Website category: auto
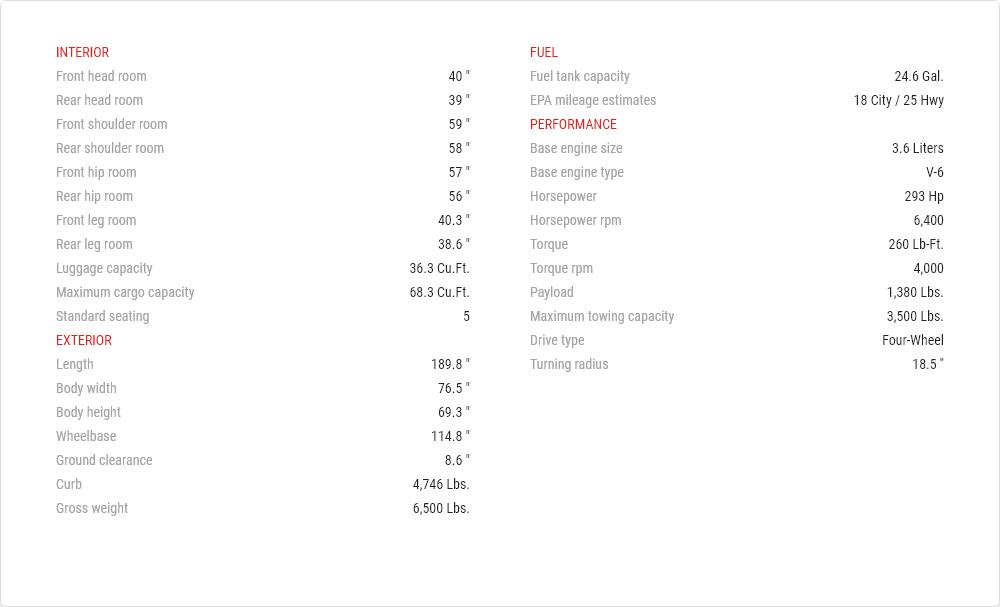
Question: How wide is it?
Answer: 76.5 "

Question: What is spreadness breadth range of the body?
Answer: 76.5 "

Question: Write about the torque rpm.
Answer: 4,000

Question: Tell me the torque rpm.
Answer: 4,000

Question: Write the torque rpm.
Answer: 4,000

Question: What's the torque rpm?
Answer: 4,000

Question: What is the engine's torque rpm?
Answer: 4,000

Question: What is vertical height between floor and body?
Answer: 8.6 "

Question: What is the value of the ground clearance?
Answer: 8.6 "

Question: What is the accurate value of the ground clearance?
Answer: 8.6 "

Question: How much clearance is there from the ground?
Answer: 8.6 "

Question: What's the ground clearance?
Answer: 8.6 "

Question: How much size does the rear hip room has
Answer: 56 "

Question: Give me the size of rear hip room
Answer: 56 "

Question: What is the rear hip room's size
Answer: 56 "

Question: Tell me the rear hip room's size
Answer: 56 "

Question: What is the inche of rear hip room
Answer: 56 "

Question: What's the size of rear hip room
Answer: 56 "

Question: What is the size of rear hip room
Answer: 56 "

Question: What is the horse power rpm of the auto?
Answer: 6,400

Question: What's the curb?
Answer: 4,746 lbs.

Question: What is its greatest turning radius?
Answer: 18.5 ''

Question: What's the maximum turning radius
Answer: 18.5 ''

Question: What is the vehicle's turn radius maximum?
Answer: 18.5 ''

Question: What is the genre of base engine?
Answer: V-6

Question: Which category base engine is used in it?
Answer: V-6

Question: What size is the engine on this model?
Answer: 3.6 liters

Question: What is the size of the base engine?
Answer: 3.6 liters

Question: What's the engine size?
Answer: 3.6 liters

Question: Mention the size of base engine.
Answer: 3.6 liters

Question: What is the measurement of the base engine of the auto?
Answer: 3.6 liters

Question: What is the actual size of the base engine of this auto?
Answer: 3.6 liters

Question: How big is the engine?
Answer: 3.6 liters

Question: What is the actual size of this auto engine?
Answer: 3.6 liters

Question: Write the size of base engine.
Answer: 3.6 liters

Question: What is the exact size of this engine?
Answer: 3.6 liters

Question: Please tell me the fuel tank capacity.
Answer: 24.6 gal.

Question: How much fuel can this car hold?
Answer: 24.6 gal.

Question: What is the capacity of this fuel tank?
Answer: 24.6 gal.

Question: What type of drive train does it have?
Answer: four-wheel

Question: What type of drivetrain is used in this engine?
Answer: four-wheel

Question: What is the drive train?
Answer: four-wheel

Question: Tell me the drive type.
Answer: four-wheel

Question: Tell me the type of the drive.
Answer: four-wheel

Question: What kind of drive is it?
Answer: four-wheel

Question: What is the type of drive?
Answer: four-wheel

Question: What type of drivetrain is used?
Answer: four-wheel

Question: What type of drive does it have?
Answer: four-wheel

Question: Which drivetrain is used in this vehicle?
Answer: four-wheel

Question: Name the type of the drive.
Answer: four-wheel

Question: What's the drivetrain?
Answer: four-wheel

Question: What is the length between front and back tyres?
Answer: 114.8 "

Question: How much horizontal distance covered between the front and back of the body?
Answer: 114.8 "

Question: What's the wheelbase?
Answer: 114.8 "

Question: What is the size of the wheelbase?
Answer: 114.8 "

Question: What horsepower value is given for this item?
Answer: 293 hp

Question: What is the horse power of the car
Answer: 293 hp

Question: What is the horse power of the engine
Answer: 293 hp

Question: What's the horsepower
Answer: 293 hp

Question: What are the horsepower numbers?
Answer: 293 hp

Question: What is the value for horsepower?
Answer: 293 hp

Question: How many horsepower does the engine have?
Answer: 293 hp

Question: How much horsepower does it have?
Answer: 293 hp

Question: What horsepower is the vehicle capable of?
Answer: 293 hp